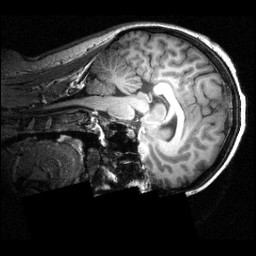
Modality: T1w
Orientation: sagittal
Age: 24
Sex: female
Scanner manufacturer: siemens
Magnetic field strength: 3.951 T
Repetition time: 1.5 s
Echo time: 0.00335 s